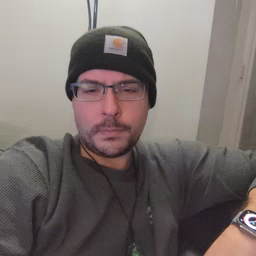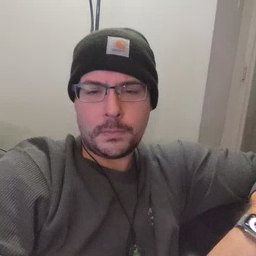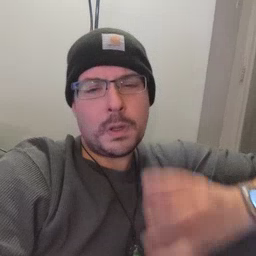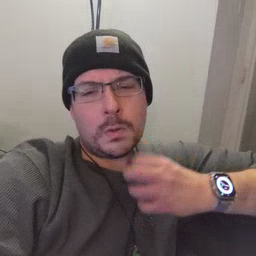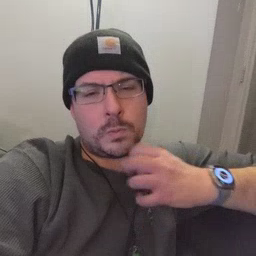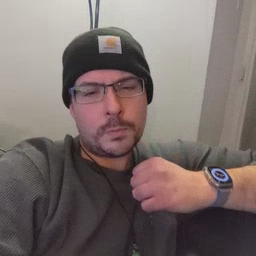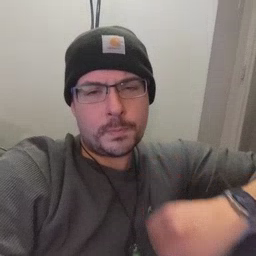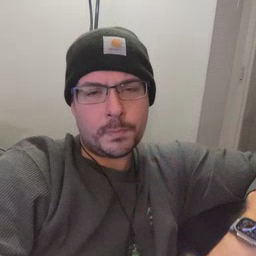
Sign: underwear